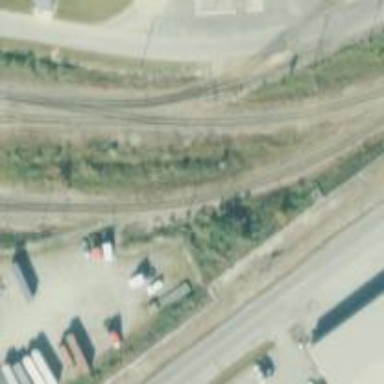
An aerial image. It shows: Abandoned railway spur.